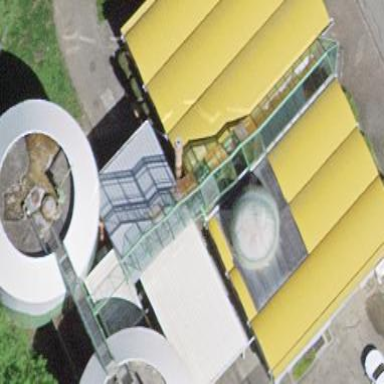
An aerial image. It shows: Industrial building.